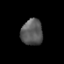
Tissue: prostate
Cell type: T cells
Senescence score: 0.3032
Nuclear area (px): 556
Mean DAPI intensity: 89.736